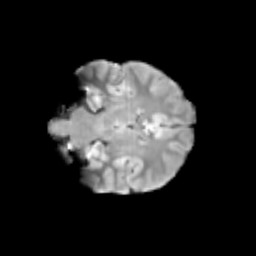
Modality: T2w
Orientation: coronal
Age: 10
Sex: female
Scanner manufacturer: siemens
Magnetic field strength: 3 T
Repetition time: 3.8 s
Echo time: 0.07 s